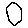
Label: hexagon